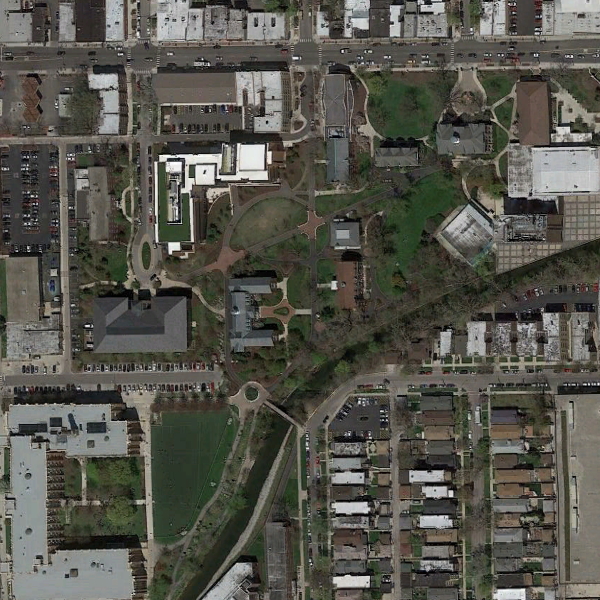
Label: School